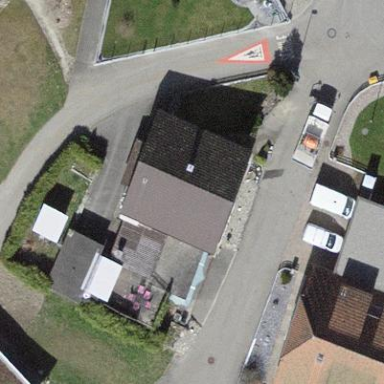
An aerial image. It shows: Detached building with gabled roof.